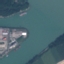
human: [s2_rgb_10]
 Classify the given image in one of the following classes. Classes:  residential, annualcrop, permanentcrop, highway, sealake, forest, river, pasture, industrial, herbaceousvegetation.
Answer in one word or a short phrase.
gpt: River